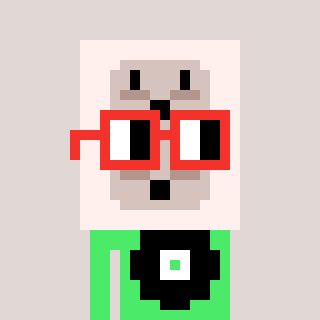
a pixel art character with square red glasses, a outlet-shaped head and a teal-colored body on a warm background